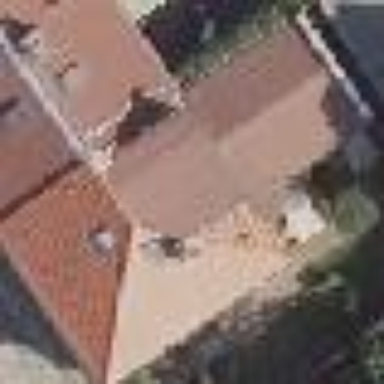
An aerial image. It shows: Hipped roof house.